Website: home-depot
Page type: billing-address
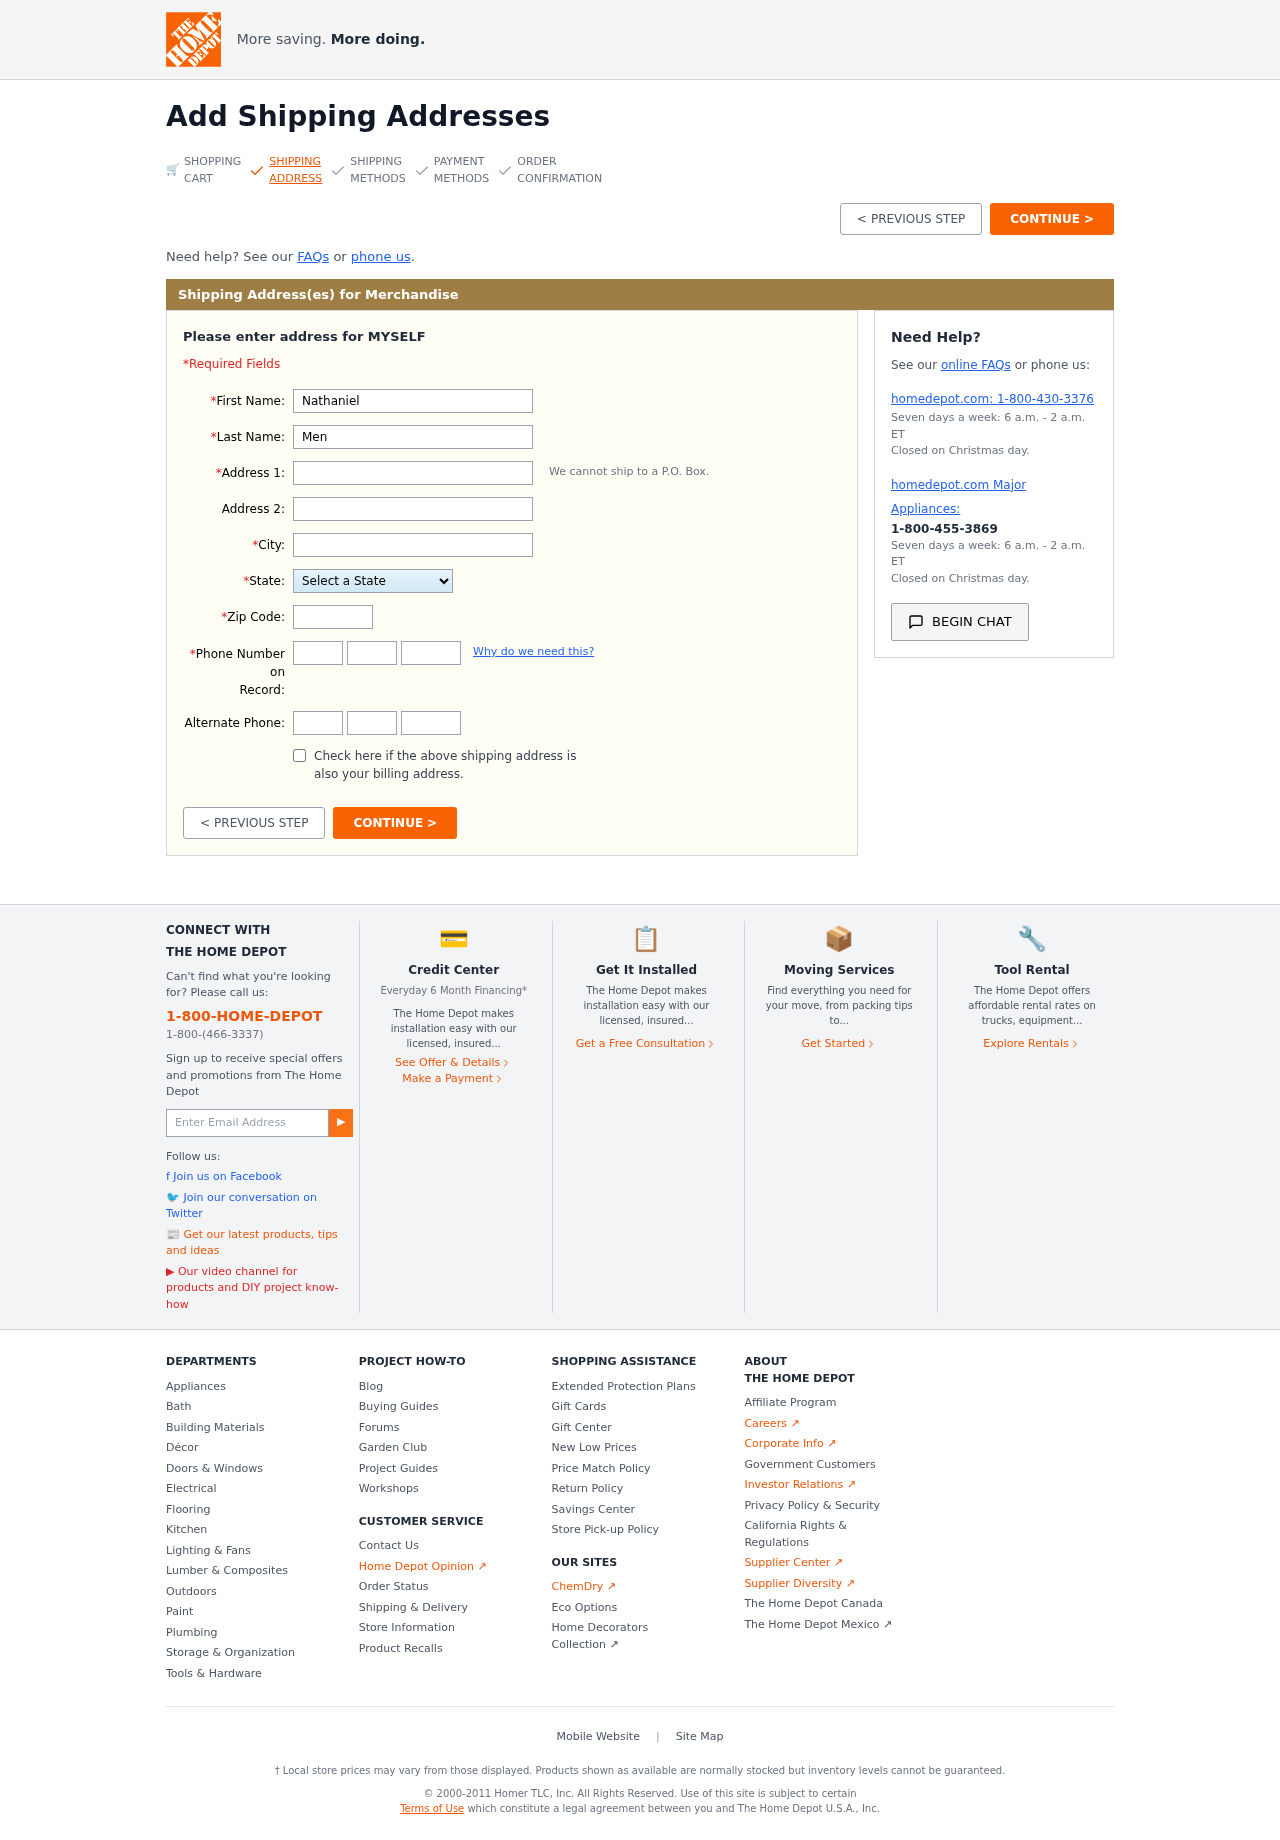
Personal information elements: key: PII_STATE
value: New York
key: PII_FIRSTNAME
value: Nathaniel
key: PII_LASTNAME
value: Mendez
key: PII_STREET
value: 6263 Ward Stream Apt. 479
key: PII_STREET2
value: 715 Beth Spurs Suite 533
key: PII_CITY
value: Ginaborough
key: PII_POSTCODE
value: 17119
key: PII_PHONE_AREA
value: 946
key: PII_PHONE_PREFIX
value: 693
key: PII_PHONE_LINE
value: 7230